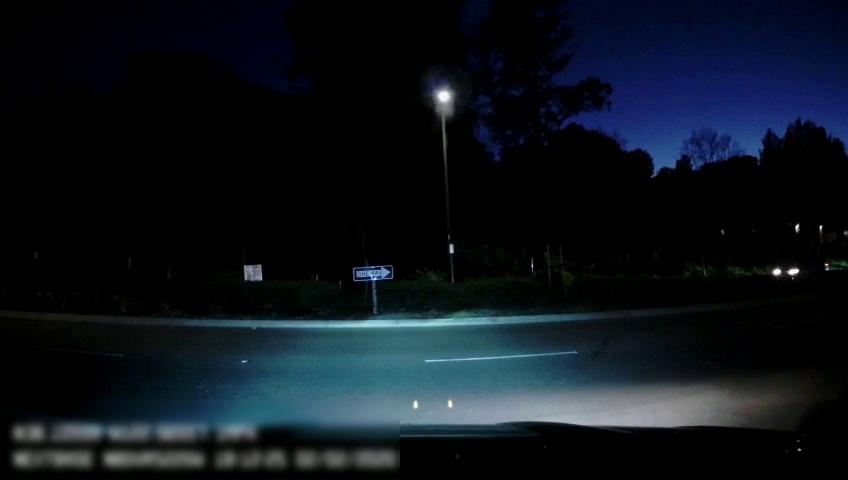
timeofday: Night
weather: Other
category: Drivable Space
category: Vehicles | SUV
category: Lanes | Alternate Lane
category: Lanes | Current Lane
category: Traffic | Signs